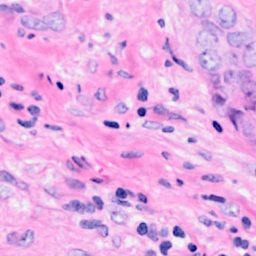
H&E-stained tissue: Breast